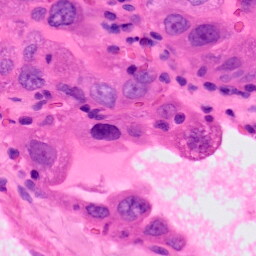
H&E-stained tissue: Lung